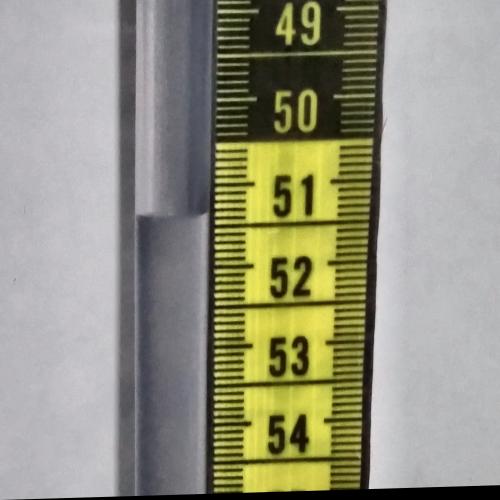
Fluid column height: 51.3 cm